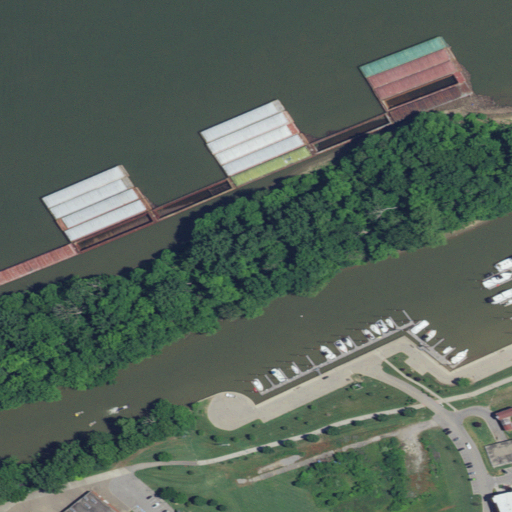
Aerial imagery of island in Kentucky named Towhead Island containing open water, deciduous forest, medium intensity development, mixed forest, low intensity development, high intensity development, grassland, pasture, open development, and herbaceous wetlands